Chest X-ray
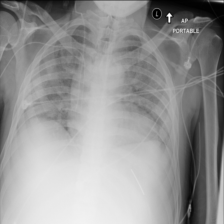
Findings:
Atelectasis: negative
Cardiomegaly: positive
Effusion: positive
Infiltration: positive
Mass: negative
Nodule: positive
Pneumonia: negative
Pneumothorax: negative
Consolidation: negative
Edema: positive
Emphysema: negative
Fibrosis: negative
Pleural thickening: negative
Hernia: negative